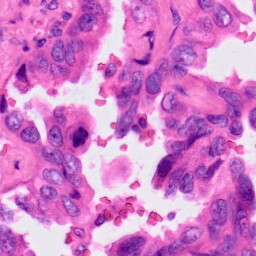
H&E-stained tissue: Lung